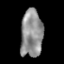
Tissue: lung
Cell type: Epithelial cells
Senescence score: 0.1963
Nuclear area (px): 1015
Mean DAPI intensity: 144.666